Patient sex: M
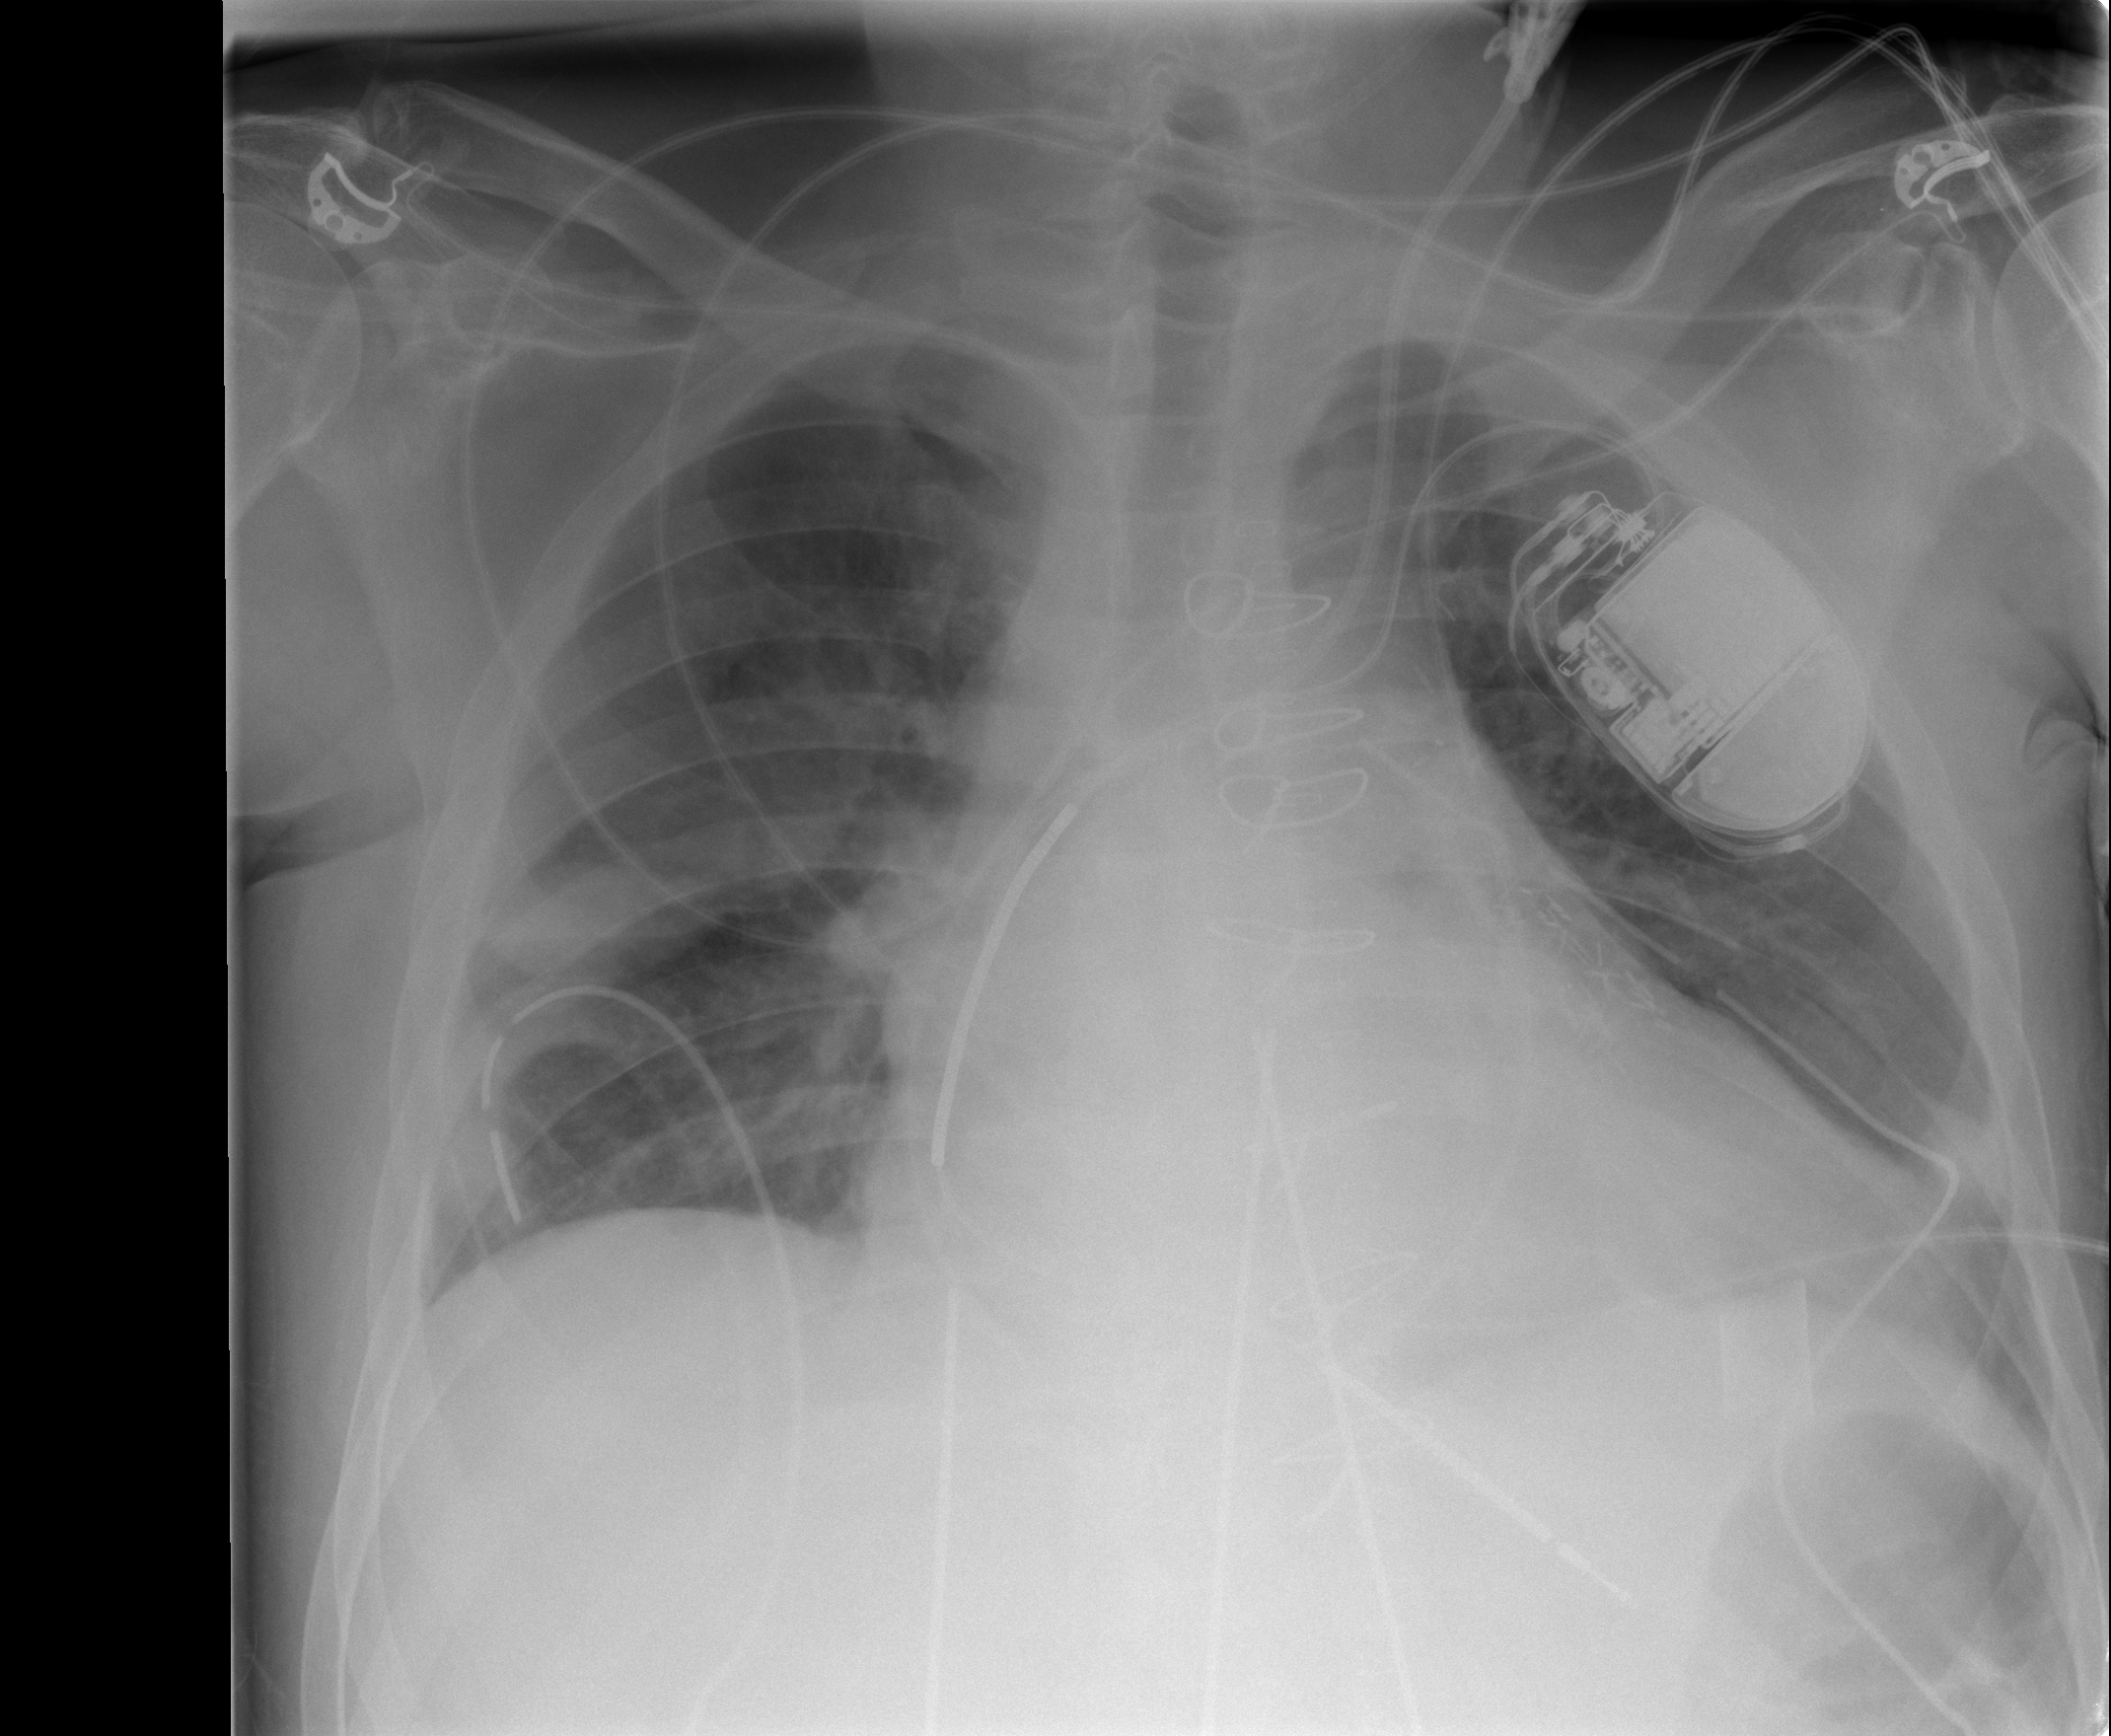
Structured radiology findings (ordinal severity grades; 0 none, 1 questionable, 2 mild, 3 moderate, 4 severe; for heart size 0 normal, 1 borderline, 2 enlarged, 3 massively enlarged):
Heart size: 2
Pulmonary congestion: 2
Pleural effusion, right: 0
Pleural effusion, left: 0
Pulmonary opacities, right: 2
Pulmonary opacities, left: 2
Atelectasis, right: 2
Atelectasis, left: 0